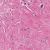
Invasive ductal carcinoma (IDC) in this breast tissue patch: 0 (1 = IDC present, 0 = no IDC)